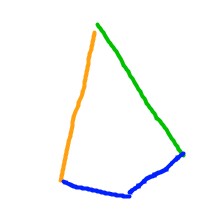
Shape: kite